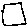
Label: square